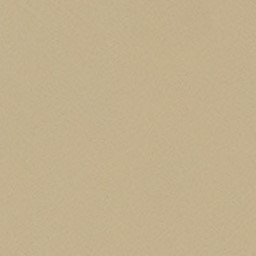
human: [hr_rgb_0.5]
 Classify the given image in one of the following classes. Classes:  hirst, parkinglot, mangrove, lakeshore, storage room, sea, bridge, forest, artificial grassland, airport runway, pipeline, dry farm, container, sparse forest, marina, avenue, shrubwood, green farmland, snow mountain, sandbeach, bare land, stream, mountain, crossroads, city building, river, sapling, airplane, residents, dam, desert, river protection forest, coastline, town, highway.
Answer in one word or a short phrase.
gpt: desert